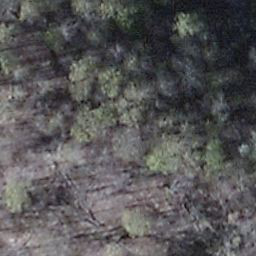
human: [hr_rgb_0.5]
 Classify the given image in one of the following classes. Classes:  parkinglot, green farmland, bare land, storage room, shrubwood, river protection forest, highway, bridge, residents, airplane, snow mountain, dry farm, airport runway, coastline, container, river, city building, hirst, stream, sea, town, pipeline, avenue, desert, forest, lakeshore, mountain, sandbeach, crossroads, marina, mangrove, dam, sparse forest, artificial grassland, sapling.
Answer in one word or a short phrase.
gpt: shrubwood